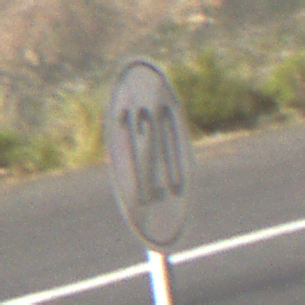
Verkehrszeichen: EndeGeschwindigkeit120
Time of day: MorningAfternoon
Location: Outdoor (RoadRail)
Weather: PartlyCloudy
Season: NotSpecified
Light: Natural